Question: I'm new to android graphic so hold on to your hats!
The screen is black whatever i do.
I draw a circle and i draw bitmap and noting shows.
Here is xml,code and a picture showing my screen.
Im thinking i have to set the size of the ImageView maybe that's why it's black??!
R.layout.main1
'''
<?xml version="1.0" encoding="utf-8"?>
<RelativeLayout xmlns:android="http://schemas.android.com/apk/res/android"
android:layout_width="fill_parent"
android:layout_height="fill_parent">
<com.hasse.move.DrawView
android:id="@+id/mainView"
android:layout_width="fill_parent"
android:layout_height="wrap_content"
android:layout_alignParentTop="true"
android:background="#00FF00"
android:adjustViewBounds="true"
/>
<RelativeLayout
android:id="@+id/InnerRelativeLayout"
android:layout_width="wrap_content"
android:layout_height="wrap_content"
android:layout_alignParentBottom="true" >
<EditText
android:id="@+id/edittextaddtext"
android:layout_width="fill_parent"
android:layout_toLeftOf="@+id/btnsave"
android:layout_height="wrap_content"
android:text="wrap"
/>
<Button
android:id="@+id/btnsave"
android:layout_alignParentRight="true"
android:layout_width="wrap_content"
android:layout_height="wrap_content"
android:text="save"
/>
</RelativeLayout>
</RelativeLayout>
'''
DrawView class
'''
public class DrawView extends ImageView {
private Context ctx;
public DrawView(Context context, AttributeSet atts) {
super(context, atts);
this.ctx = context;
}
@Override
protected void onDraw(Canvas canvas) {
String filePath = Environment.getExternalStorageDirectory().toString() + "/PTPPservice/163693fe-7c48-4568-a082-00047123b9f1.2.IMAG2200.jpg";
BitmapFactory.Options options = new BitmapFactory.Options();
options.inSampleSize = 2;
Bitmap bitmap = BitmapFactory.decodeFile(filePath,options);
canvas.drawBitmap(bitmap, 10,10, null);
canvas.drawCircle(10,10,10,null);
}
'''
}
main Activity
'''
public class Main extends Activity {
DrawView theImage;
/** Called when the activity is first created. */
@Override
public void onCreate(Bundle savedInstanceState) {
super.onCreate(savedInstanceState);
requestWindowFeature(Window.FEATURE_NO_TITLE);
// draw the view
setContentView(R.layout.main1);
theImage = (DrawView) findViewById(R.id.mainView);
//do stuff
}
@Override
public void onConfigurationChanged(Configuration newConfig)
{
// Toast.makeText(this, "onConfigurationChanged",Toast.LENGTH_LONG).show();
super.onConfigurationChanged(newConfig);
}
'''
}
Image

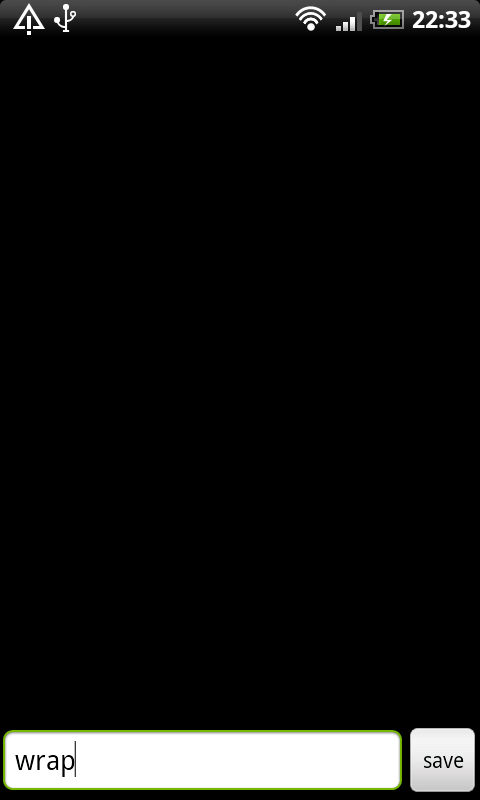
Answer: Looking at your code, your unlikely to see the circle as your trying to draw it with a null paint object. To test your code make sure you use a Paint object with a colour that contrasts the background colour. Secondly, I would call the super object method e.g.
'''
super.onDraw(canvas);
'''
I'm not 100% sure about drawing the bitmap with a null Paint object.
Also, check the package name of your DrawView class (com.hasse.move.DrawView) in your layout file matches that of the actual DrawView class.